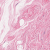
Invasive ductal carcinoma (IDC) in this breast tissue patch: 0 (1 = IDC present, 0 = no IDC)